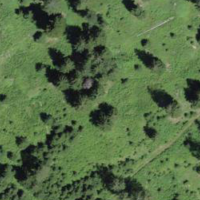
EUNIS habitat code: 43
Species observed at this site:
Cephalanthera longifolia